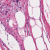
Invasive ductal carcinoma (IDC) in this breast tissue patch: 0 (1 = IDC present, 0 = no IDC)